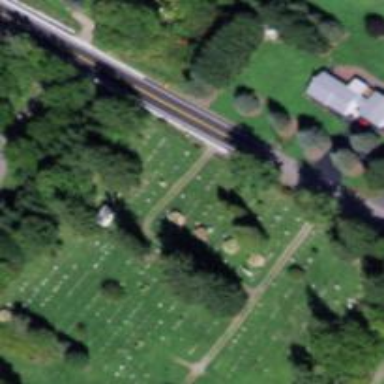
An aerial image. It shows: Cemetery.